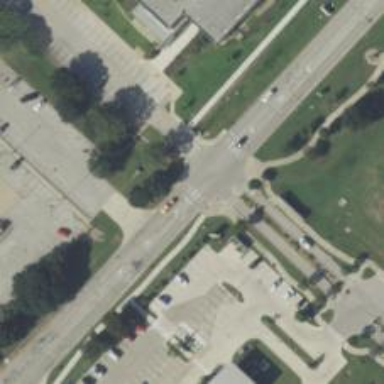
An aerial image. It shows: Footway crossing with marked asphalt surface.